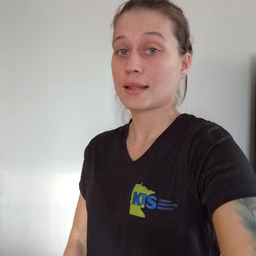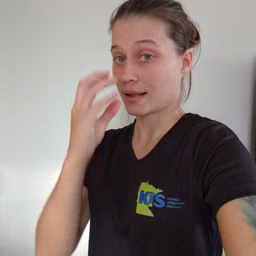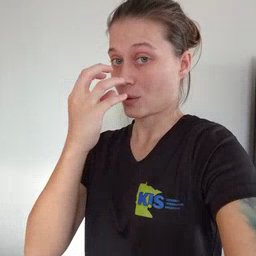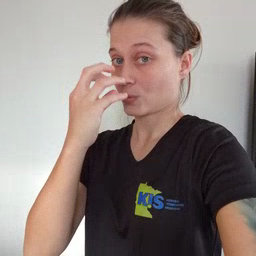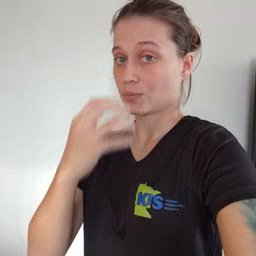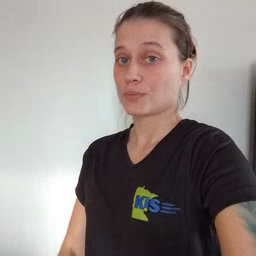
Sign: clown